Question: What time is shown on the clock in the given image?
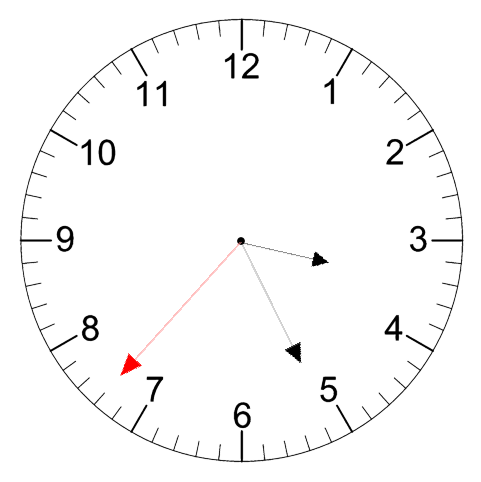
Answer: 03:25:37